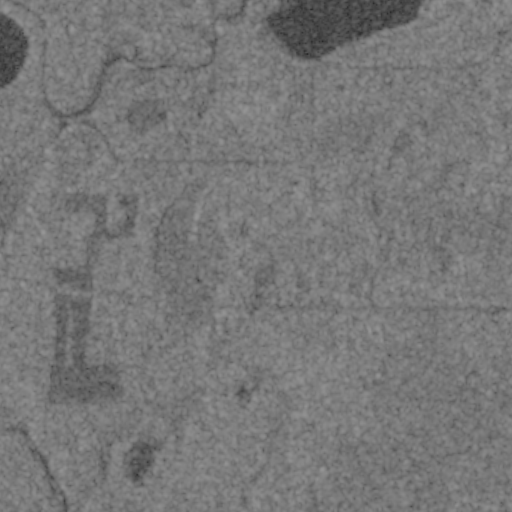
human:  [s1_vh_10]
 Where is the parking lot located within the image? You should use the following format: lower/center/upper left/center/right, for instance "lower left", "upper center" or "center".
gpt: The parking lot is located in the upper left of the image.
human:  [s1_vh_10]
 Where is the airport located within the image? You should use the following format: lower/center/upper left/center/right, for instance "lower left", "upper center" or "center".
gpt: There is no airport in the image.

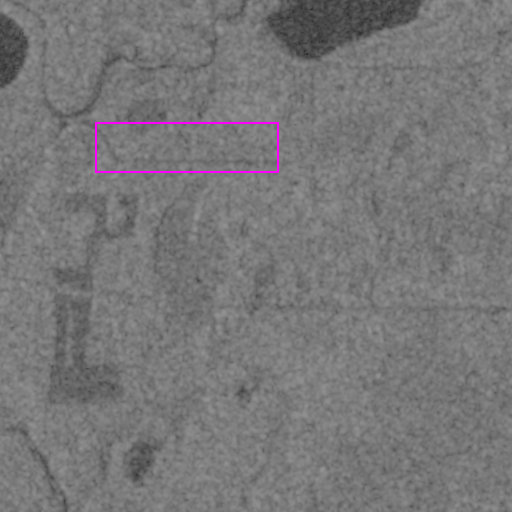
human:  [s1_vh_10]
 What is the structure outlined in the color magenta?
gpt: There is no magenta outline.
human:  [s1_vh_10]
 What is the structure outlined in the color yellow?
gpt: There is no structure outlined in yellow.